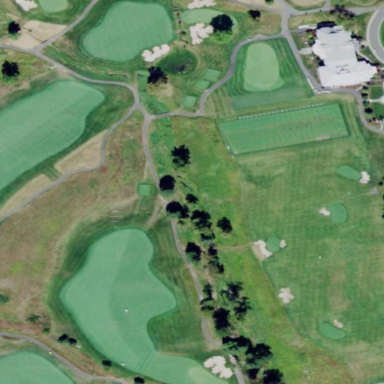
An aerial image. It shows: Water hazard on golf course. The hazard is natural water feature.